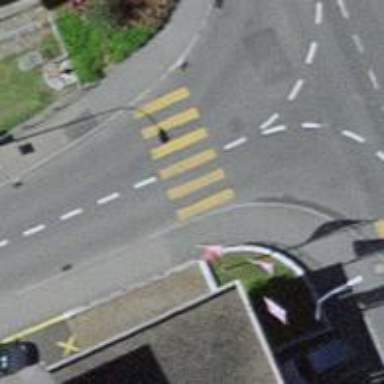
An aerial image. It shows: Kerb barrier.